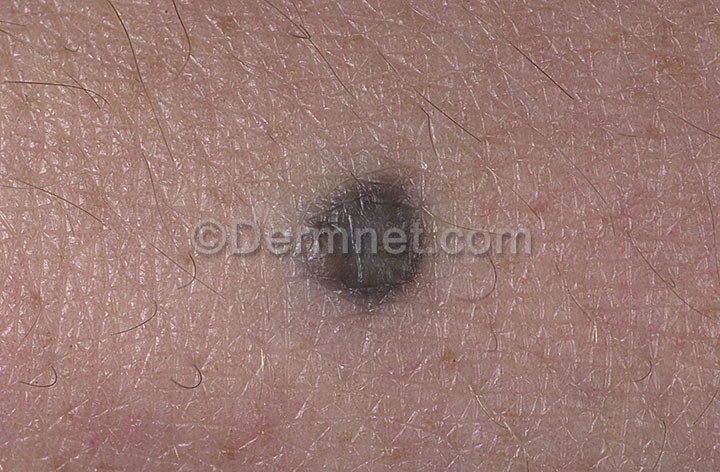
Disease: Melanoma Skin Cancer Nevi and Moles